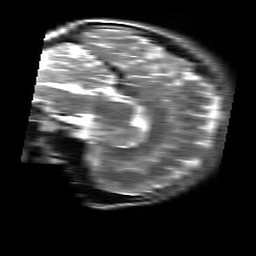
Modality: T2w
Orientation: sagittal
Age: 22
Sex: female
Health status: healthy
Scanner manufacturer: siemens
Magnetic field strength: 3 T
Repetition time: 4.01 s
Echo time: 0.116 s